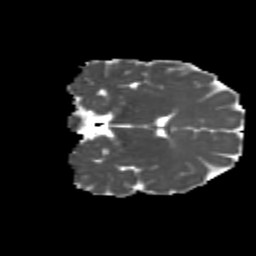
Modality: MD
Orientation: coronal
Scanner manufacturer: siemens
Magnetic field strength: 3 T
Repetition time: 4.16 s
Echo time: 0.0806 s